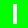
Digit: 1